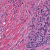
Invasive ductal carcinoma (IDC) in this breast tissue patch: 1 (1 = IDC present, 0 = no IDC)